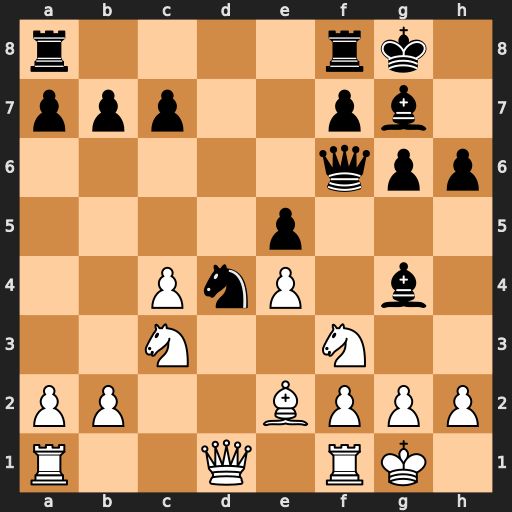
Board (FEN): r4rk1/ppp2pb1/5qpp/4p3/2PnP1b1/2N2N2/PP2BPPP/R2Q1RK1
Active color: w
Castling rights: -
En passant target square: -
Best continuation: Nxd4 exd4 Nd5 Qd6 Bxg4